Interaction volume radius: 10 \u00c5
Interaction volume height: 10 \u00c5
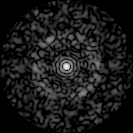
Disorder parameter: 0.8166